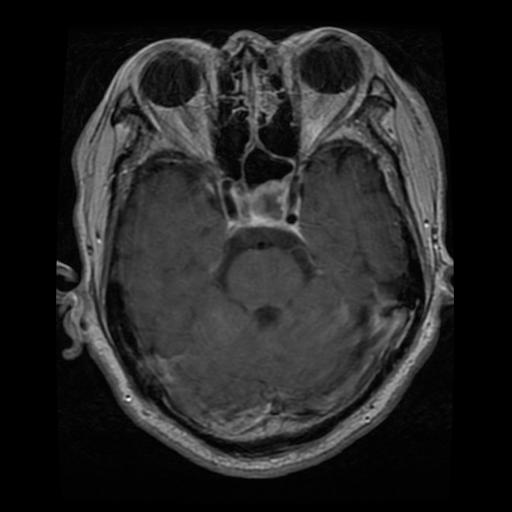
Label: pituitary